Question: I'm using a metadata reader in php. It works great, but when I'm using it to put the values that came from the function in INPUT I get strange symbols in the inputbox.
Here is the source code:
'''
if($fileStatus == 1){
include ("include/functions.php");
$filename=$uploaded;
$mp3file=new CMP3File;
$mp3file->getid3($filename);
$hej = "hejhejhej";
?>
<form>
<input type="text" name="hej" value="<?php echo $hej;?>">
<input type="text" name="title" value="<?php echo "$mp3file->title";?>"><br>
<input type="text" name="artist" value="<?php echo "$mp3file->artist";?>"><br>
<input type="text" name="album" value="<?php echo "$mp3file->album";?>"><br>
<input type="text" name="year" value="<?php echo "$mp3file->year";?>"><br>
<textarea name="artist"><?php echo "$mp3file->comment";?></textarea><br>
<input type="text" name="genre" value="<?php echo "Ord($mp3file->genre)";?>"><br>
</form>
<?php
}
'''
Source code I get from the browser:
'''
<form>
<input type="text" name="hej" value="hejhejhej">
<input type="text" name="title" value="Selene
'''
### Screenshot

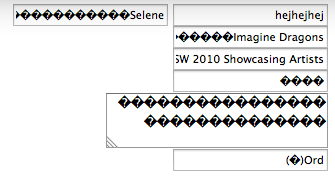
Answer: The solution for this problem is "Trim()"